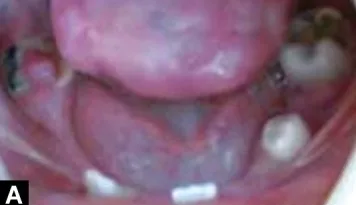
Intraoral view:. Lower arch.
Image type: medical_photograph (oral_photograph)